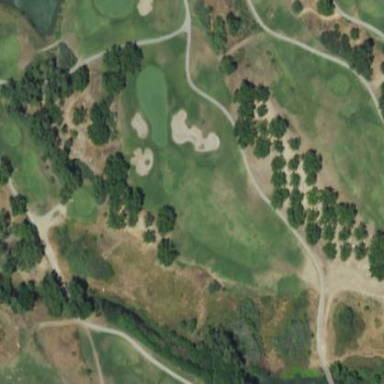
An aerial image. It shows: Lush grass fairway on golf course.